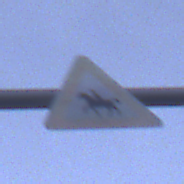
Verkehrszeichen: ReiterRechts
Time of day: SunriseSunset
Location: Outdoor (Suburban)
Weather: PartlyCloudy
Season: NotSpecified
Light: Natural